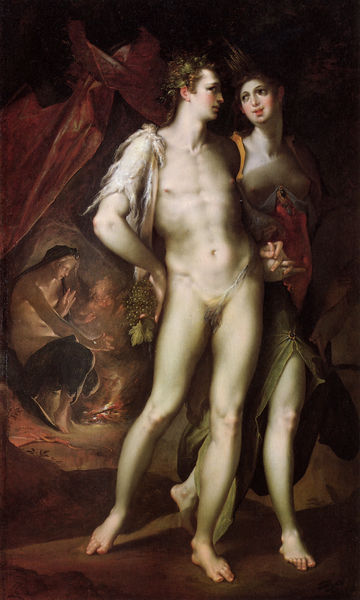
Titel: Sine Cerere et Baccho friget Venus, Bacchus und Ceres verlassen Venus
Künstler: Bartholomäus Spranger
Standort: Wien
Institution: Kunsthistorisches Museum
Schlagwörter: akt, blau, dunkel, feuer, fuß, gemälde, gott, hand, haut, körper, mann, nackt, schatten, umhang, weiß, akte, frauen, grün, menschen, sitzen, braun, brust, busen, frau, haar, hell, hintergrund, kleid, licht, mund, nacht, nase, profil, schwarz, blick, rot, beige, hochformat, malerei, rock, blond, gesichter, hemd, hose, alte, arm, augen, blass, federn, gesicht, halten, inkarnat, kleidung, spitze, stehen, hals, hände, vorhang, öl, kalt, wind, gehen, auge, dunkelheit, gewand, haare, mantel, sitzend, stoff, drei, kind, klassizismus, mutter, paar, tochter, blatt, theater, augenbrauen, blässe, höhle, höle, krone, lippen, locken, nlick, renaissance, schminke, schulter, engel, trauben, beine, fell, kopfbedeckung, bein, brüste, füße, wangen, liebe, kauern, leiste, zwei, wangenrot, warm, inszenierung, curtain, curtains, hands, kissen, men, people, red, white, women, wein, painting, sitzende, woman, muskeln, lciht, nabel, bauch, wange, augenbraue, bauchnabel, brustwarze, brustwarzen, geschlecht, knie, scham, zehen, adam, eva, nacktheit, paradies, penis, pärchen, gang, fetzen, lumpen, ideal, barfuß, beeren, nachts, seite, blonde, leinwand, schritt, lorbeerkranz, mythologie, göttin, zuneigung, liebespaar, jüngling, verliebt, angewinkelt, antik, hölle, manierismus, muskel, bacchus, gods, man, naked, nude, nudes, anwinkeln, griechisch, eros, gehend, schreiten, weggehen, grotte, backe, background, young, bleich, venus, zugewandt, drapes, feet, light, apoll, hermes, traube, standbein, amor, maria, look, shadow, fur, mother, walking, couple, feige, elfenbein, love, jind, cheeks, hautfarben, walk, adonis, art, legs, cloth, fire, god, goddess, manel, fra, lips, geand, haaar, bauchmuskeln, nakte, verbannung, cave, grapes, schrittstellung, geälde, ikonografie, zerissen, titian, kid, venetian, grunewald, gleichschritt, manierisme, parmesan, alabasterfarben, blickwechsel, guerchin, guido reni, lcken, reni, spranger, tanatos, verlasse, leg, öl auf leinwand, poussin, hellseherin, an, curatin, boobs, tits, caravaggio, pärc, krüppelzehen, nude man, nu, fortune, eomab, flimsy, sitting down, oracle, silks, seer